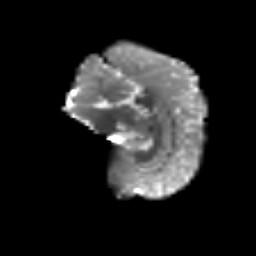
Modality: T2w
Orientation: sagittal
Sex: female
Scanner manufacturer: siemens
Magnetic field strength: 3 T
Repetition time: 5 s
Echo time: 0.071 s